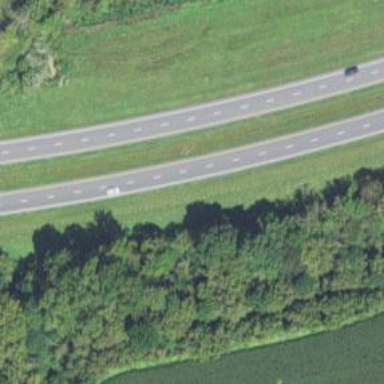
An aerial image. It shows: This image shows trunk highway that functions as expressway.